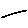
Label: line